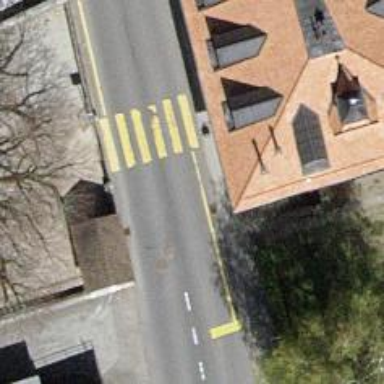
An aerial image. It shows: Marked crossing on the road.